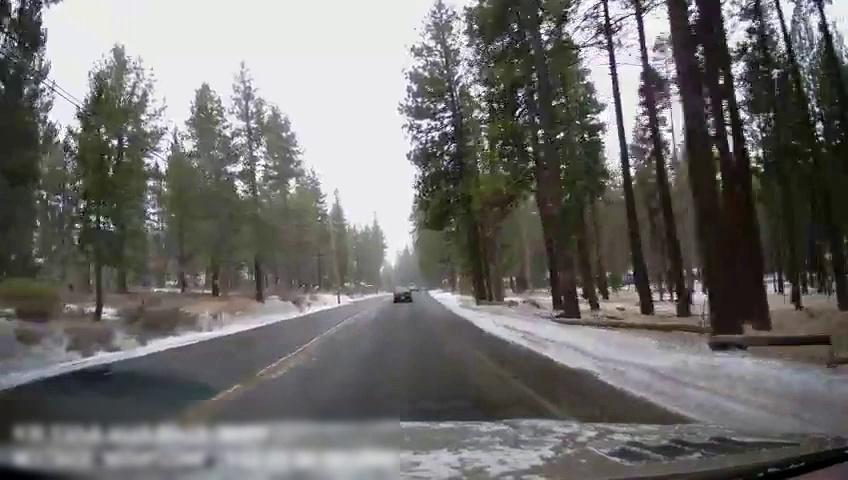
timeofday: Day
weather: Snowy
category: Drivable Space
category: Vehicles | SUV
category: Lanes | Current Lane
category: Lanes | Current Lane